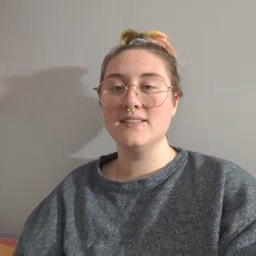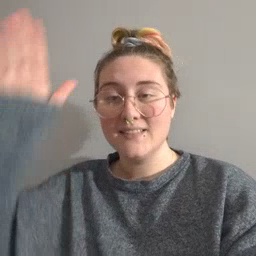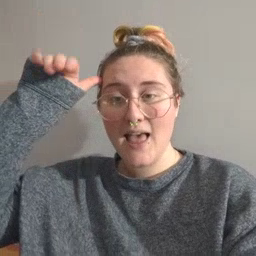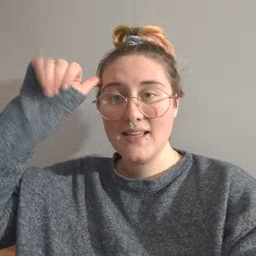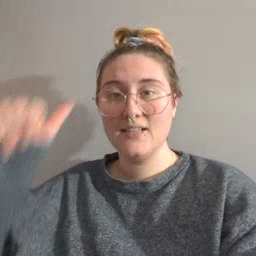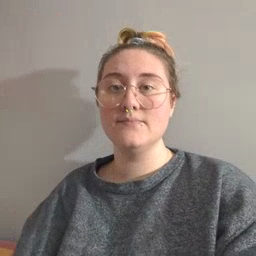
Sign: donkey